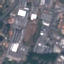
Land use / land cover class: Industrial